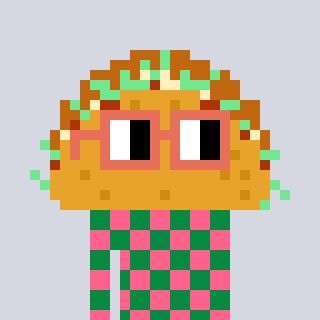
a pixel art character with square orange glasses, a taco-shaped head and a green-colored body on a cool background